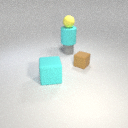
large cyan rubber cylinder above small gray rubber cylinder